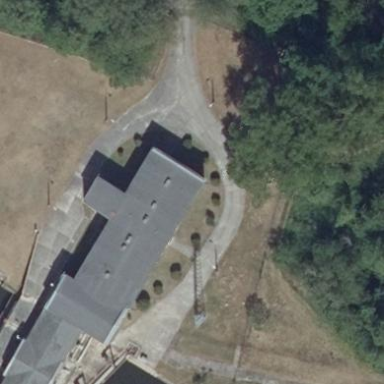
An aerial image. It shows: Industrial building with hydro power generator.